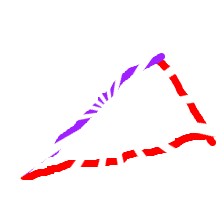
Shape: triangle